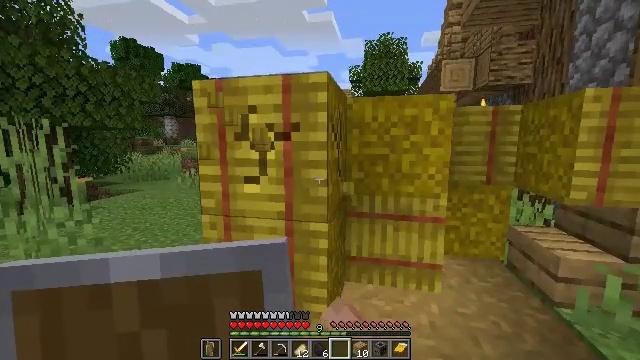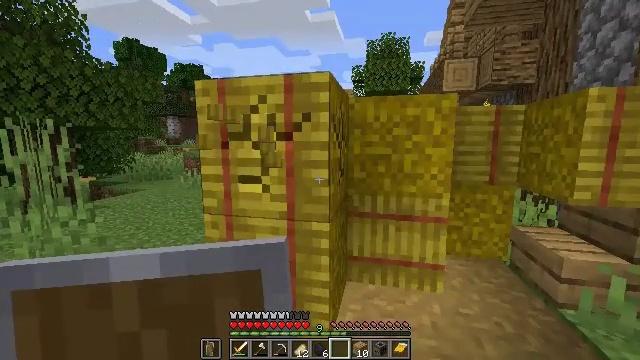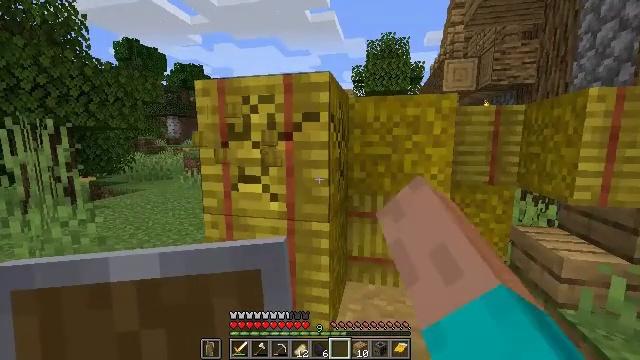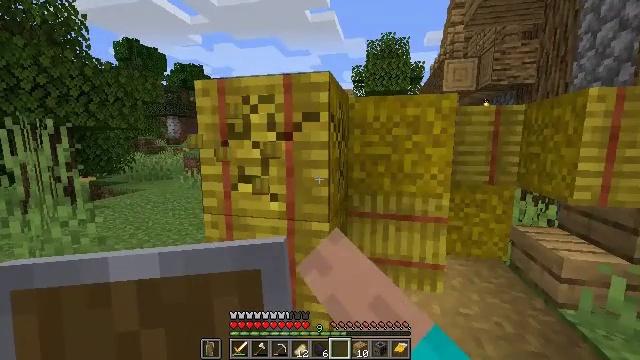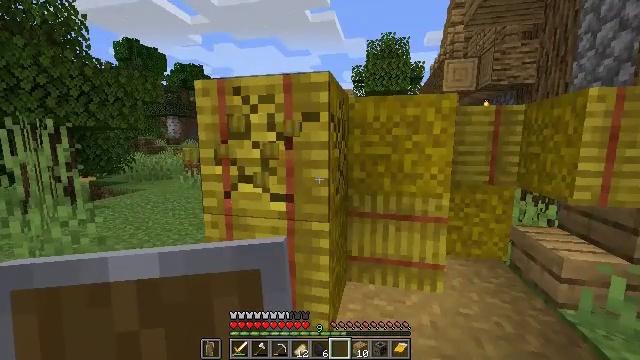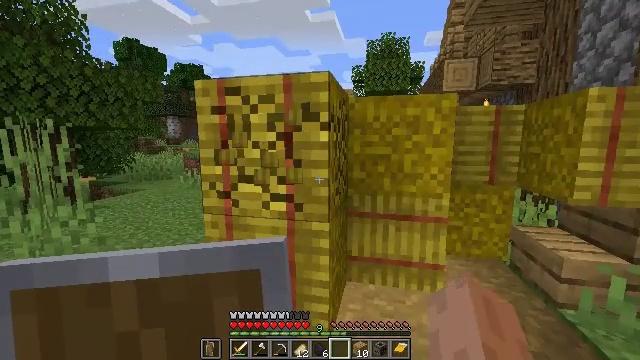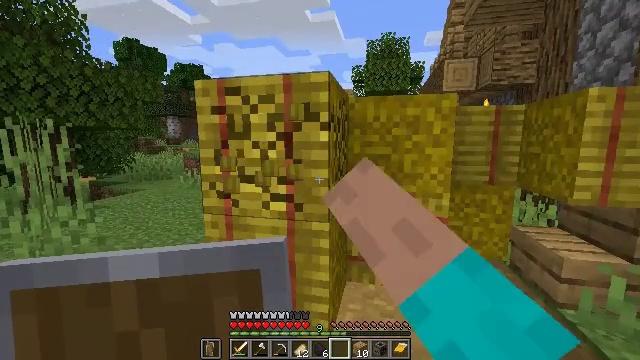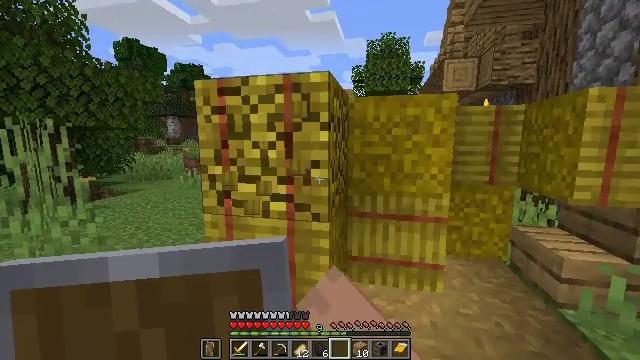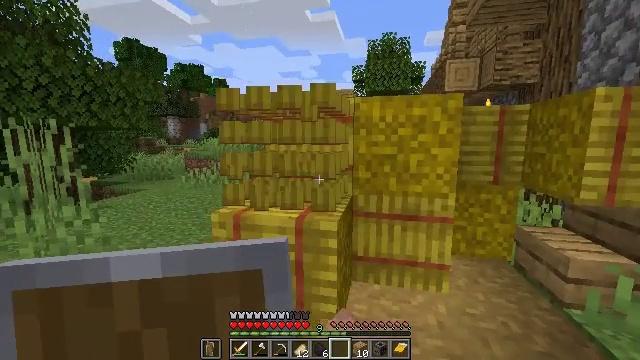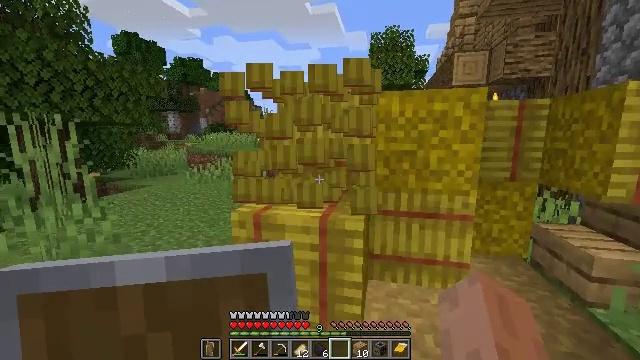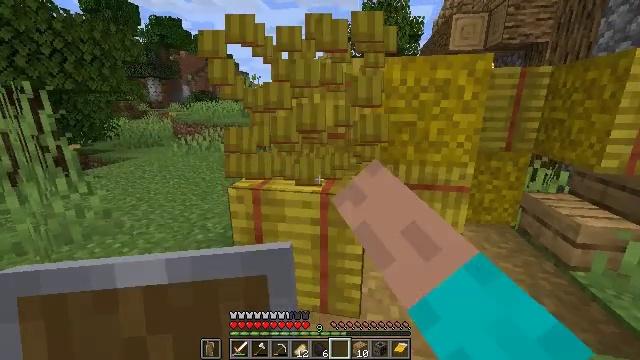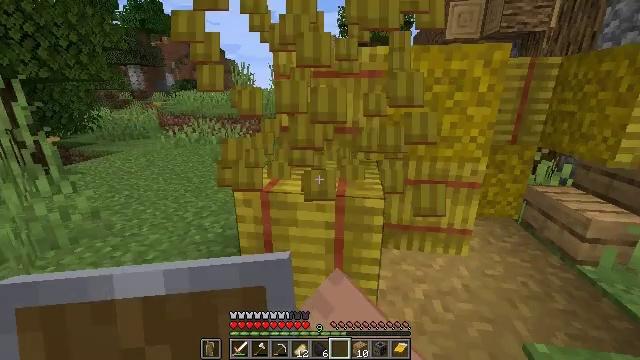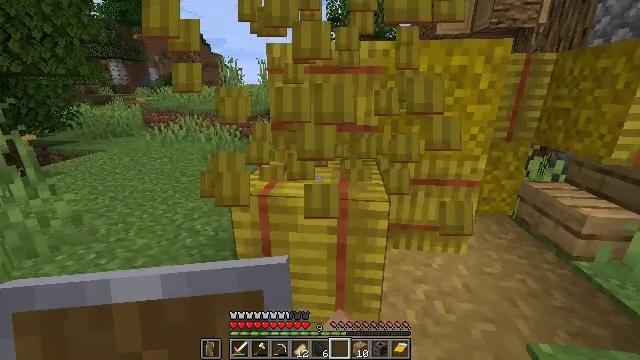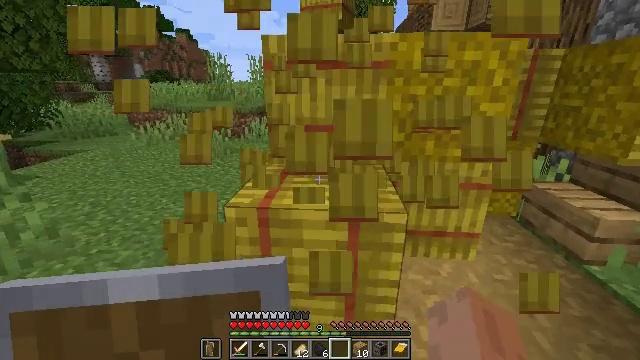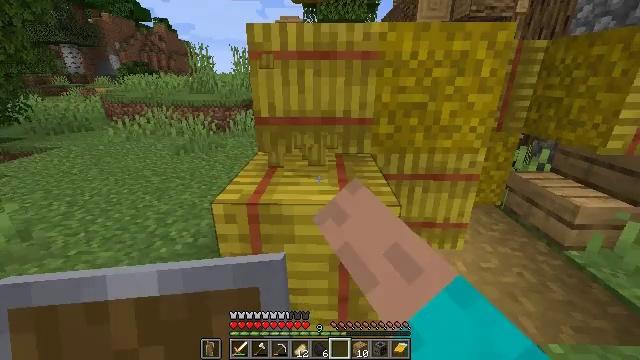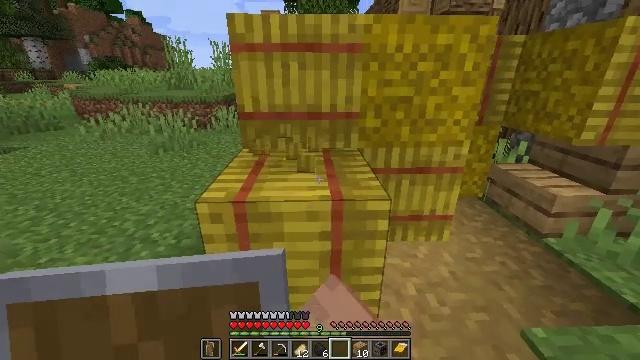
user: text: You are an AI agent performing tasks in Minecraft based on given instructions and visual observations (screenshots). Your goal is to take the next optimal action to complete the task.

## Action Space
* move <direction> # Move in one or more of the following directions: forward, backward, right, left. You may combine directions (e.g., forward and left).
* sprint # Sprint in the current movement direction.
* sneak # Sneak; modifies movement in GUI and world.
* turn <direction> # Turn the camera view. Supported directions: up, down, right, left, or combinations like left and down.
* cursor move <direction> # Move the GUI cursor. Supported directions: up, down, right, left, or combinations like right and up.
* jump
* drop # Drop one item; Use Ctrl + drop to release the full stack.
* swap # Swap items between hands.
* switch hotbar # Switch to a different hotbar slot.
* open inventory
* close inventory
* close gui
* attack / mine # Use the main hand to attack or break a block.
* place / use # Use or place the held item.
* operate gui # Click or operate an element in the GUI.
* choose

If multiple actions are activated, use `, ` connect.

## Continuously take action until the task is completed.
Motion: motion action
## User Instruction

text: Attack the hay block to get hay.
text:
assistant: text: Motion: attack / mine
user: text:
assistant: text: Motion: attack / mine
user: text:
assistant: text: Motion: attack / mine
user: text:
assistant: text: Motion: attack / mine
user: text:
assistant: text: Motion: attack / mine
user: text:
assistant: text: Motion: attack / mine
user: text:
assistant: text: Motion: attack / mine
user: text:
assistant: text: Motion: move left, attack / mine
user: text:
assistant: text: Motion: move forward and move left, turn down, attack / mine
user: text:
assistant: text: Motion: move forward and move left, turn right and down, attack / mine
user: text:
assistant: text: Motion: move forward and move left, turn right and down, attack / mine
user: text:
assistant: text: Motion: move forward, turn right, attack / mine
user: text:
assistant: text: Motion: turn right, attack / mine
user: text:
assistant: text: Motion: turn right and down, attack / mine
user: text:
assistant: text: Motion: turn right, attack / mine
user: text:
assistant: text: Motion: attack / mine
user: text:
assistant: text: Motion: attack / mine
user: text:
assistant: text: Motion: attack / mine
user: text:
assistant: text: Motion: attack / mine
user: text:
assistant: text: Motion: attack / mine
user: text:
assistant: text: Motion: attack / mine
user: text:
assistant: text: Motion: attack / mine
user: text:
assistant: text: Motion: attack / mine
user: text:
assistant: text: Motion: attack / mine
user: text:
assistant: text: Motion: attack / mine
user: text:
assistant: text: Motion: attack / mine
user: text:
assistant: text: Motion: attack / mine
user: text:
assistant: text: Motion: attack / mine
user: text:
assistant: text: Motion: attack / mine
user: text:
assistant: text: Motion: attack / mine